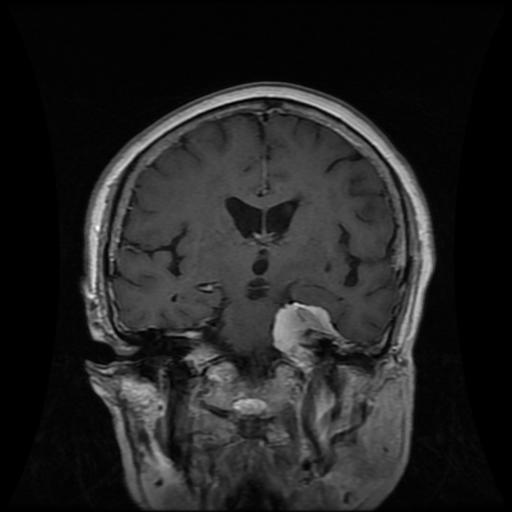
Label: meningioma